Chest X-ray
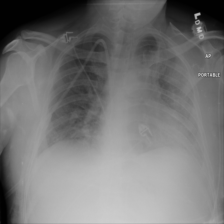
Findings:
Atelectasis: negative
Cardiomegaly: negative
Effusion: negative
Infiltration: negative
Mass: negative
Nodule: negative
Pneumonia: negative
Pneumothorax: negative
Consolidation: negative
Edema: negative
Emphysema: negative
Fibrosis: negative
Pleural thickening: negative
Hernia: negative